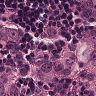
Metastatic tissue present: yes